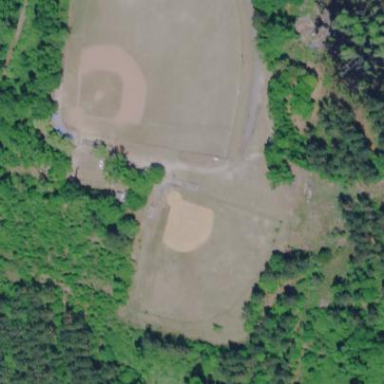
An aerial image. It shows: Baseball pitch for leisure land activities.